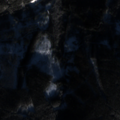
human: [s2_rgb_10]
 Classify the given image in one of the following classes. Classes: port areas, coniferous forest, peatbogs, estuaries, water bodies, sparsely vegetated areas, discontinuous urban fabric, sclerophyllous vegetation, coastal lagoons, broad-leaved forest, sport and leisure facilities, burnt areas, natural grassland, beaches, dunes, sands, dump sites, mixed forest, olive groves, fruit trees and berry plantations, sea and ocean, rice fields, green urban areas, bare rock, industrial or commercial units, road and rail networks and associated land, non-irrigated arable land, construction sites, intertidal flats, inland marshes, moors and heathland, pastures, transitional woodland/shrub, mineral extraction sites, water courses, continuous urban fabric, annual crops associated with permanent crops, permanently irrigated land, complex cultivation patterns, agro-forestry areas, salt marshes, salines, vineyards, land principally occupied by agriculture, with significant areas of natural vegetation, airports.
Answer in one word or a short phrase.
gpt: pastures, coniferous forest